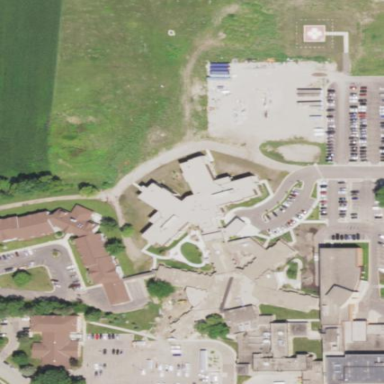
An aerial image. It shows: Hospital providing healthcare services.